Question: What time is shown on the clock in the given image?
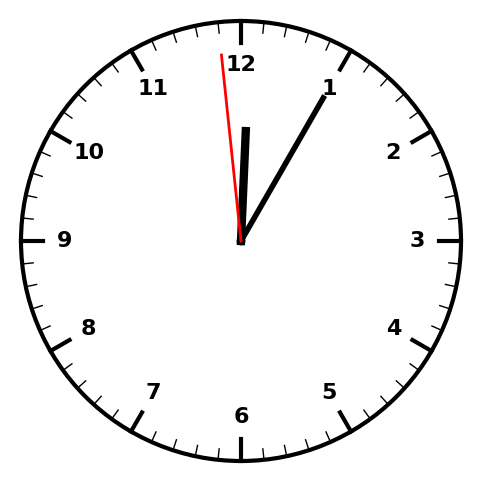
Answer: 12:04:59